Interaction volume radius: 10 \u00c5
Interaction volume height: 25 \u00c5
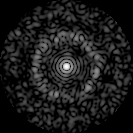
Disorder parameter: 0.8612